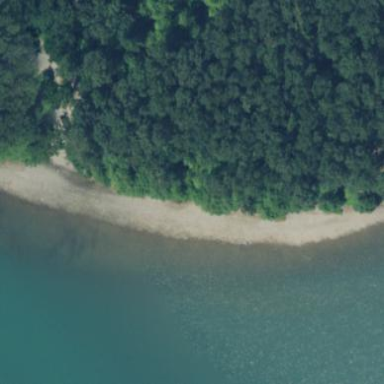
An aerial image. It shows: Beautiful beach with natural surroundings.